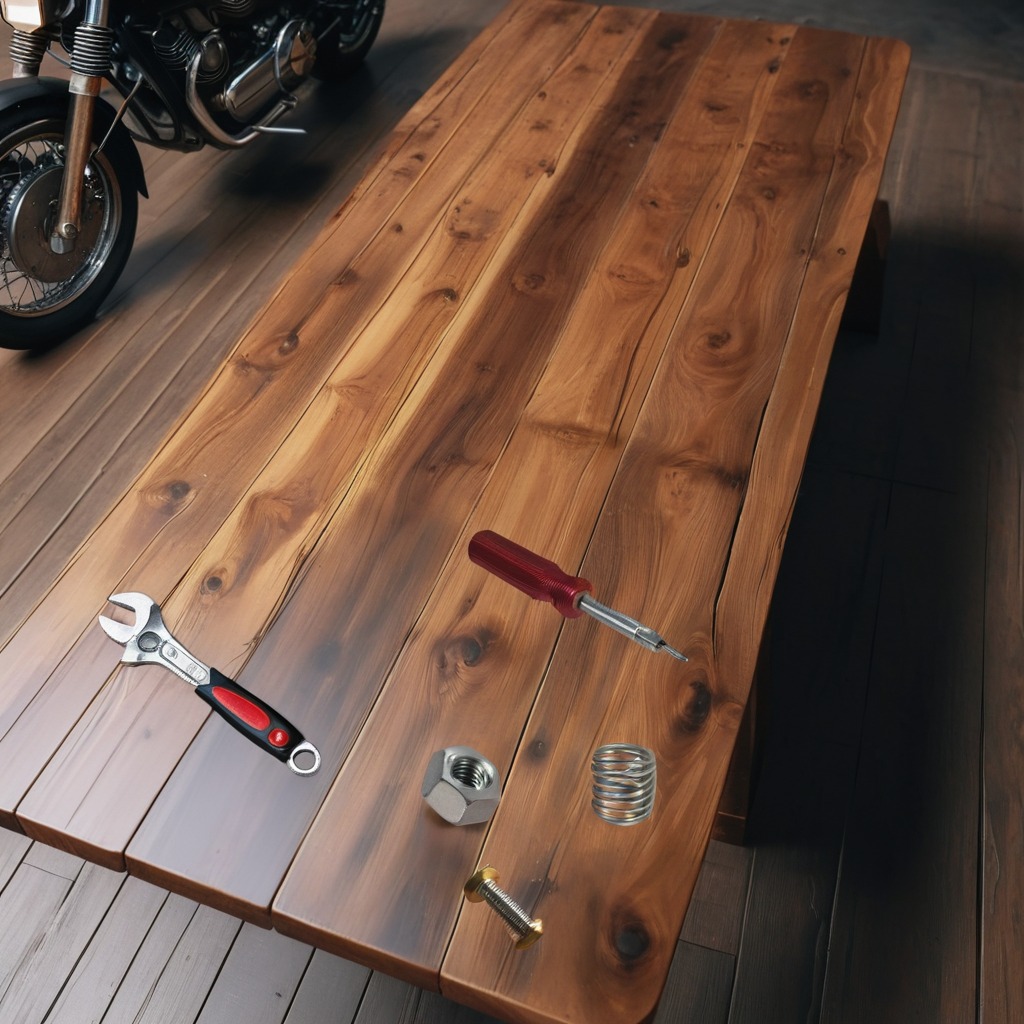
A metal machine screw, a coiled metal spring, a screwdriver, a metal nut, and a wrench are lying on the oil-spilled wooden table in a vintage motorcycle garage.